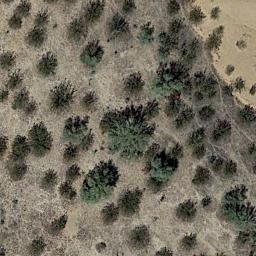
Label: chaparral